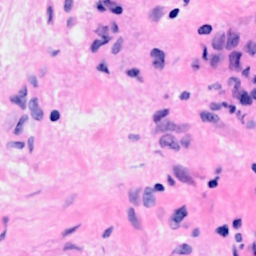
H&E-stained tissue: Breast